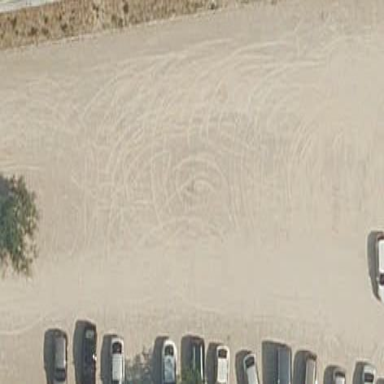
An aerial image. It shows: Parking area with dirt surface.